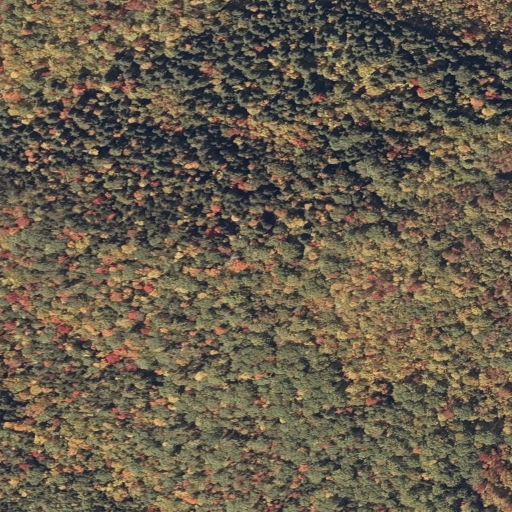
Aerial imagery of mountain in Maine named Peabody Mountain containing evergreen forest, deciduous forest, and mixed forest